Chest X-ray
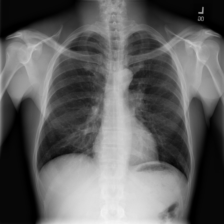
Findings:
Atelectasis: negative
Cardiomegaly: negative
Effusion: negative
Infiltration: positive
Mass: negative
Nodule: negative
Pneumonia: negative
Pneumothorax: negative
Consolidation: negative
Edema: negative
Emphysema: negative
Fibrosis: negative
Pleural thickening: negative
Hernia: negative